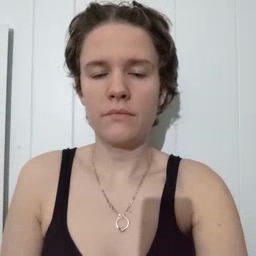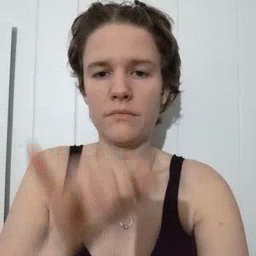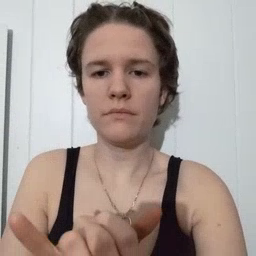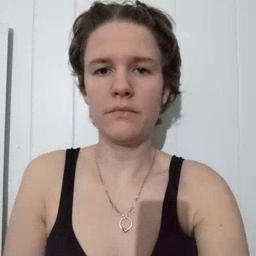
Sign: stay